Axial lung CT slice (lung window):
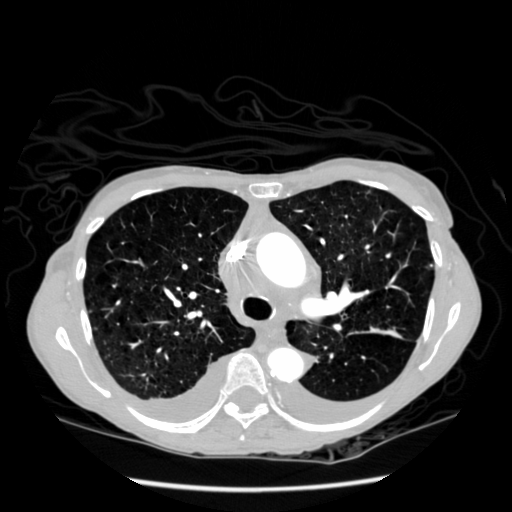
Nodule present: no